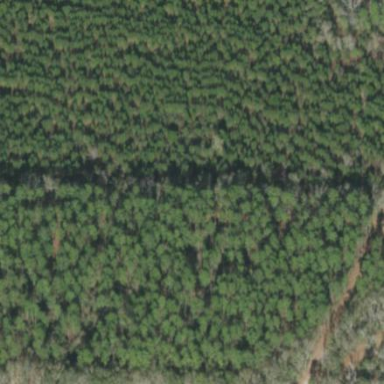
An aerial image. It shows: Forest area dominated by needle-leaved trees.